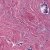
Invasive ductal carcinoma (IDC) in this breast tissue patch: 0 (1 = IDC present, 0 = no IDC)